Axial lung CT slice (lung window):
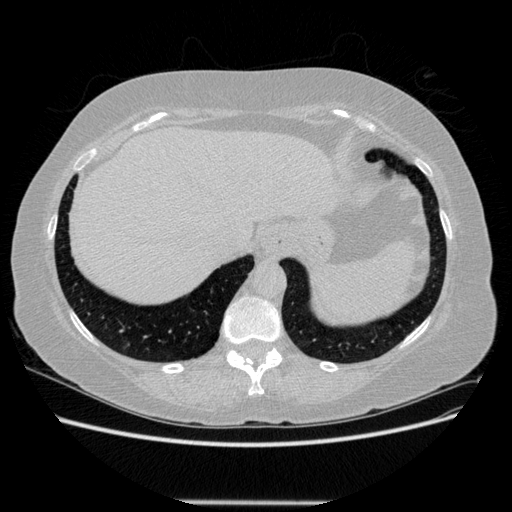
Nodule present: no